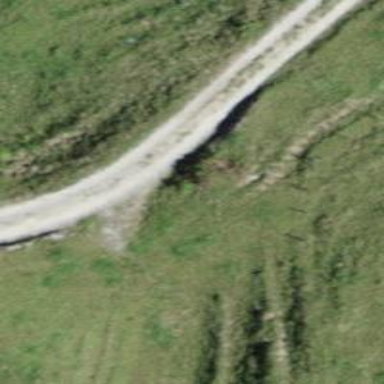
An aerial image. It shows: Unpaved driveway designed for service vehicles.